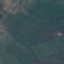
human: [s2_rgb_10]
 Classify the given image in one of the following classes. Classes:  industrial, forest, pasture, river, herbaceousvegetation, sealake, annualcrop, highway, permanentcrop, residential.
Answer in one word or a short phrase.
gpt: Pasture